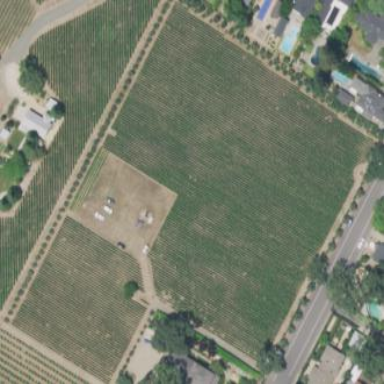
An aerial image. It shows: Vineyard with grape crops.